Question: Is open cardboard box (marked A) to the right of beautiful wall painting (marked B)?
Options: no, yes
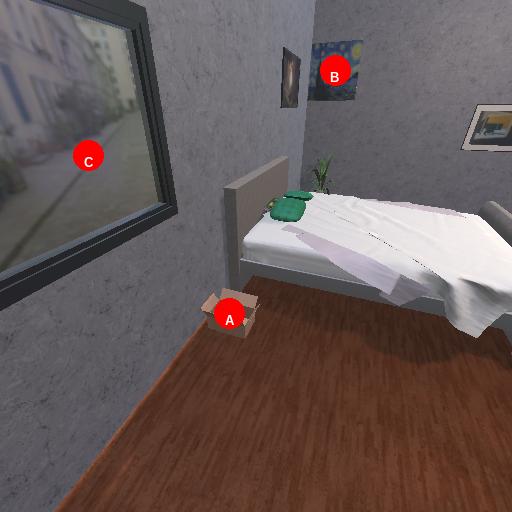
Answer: no